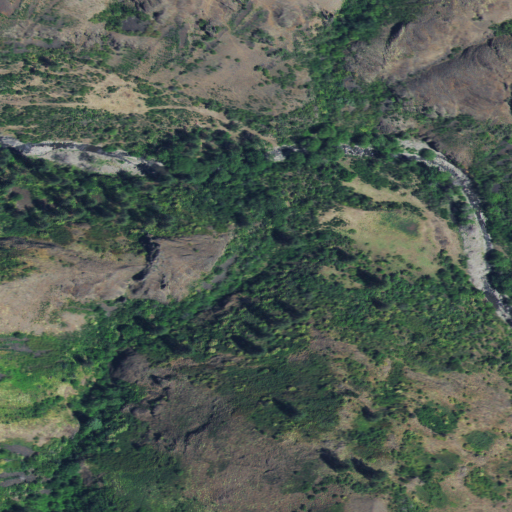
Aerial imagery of valley in Idaho named Wilkins Gulch containing shrub, evergreen forest, and grassland